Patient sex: M
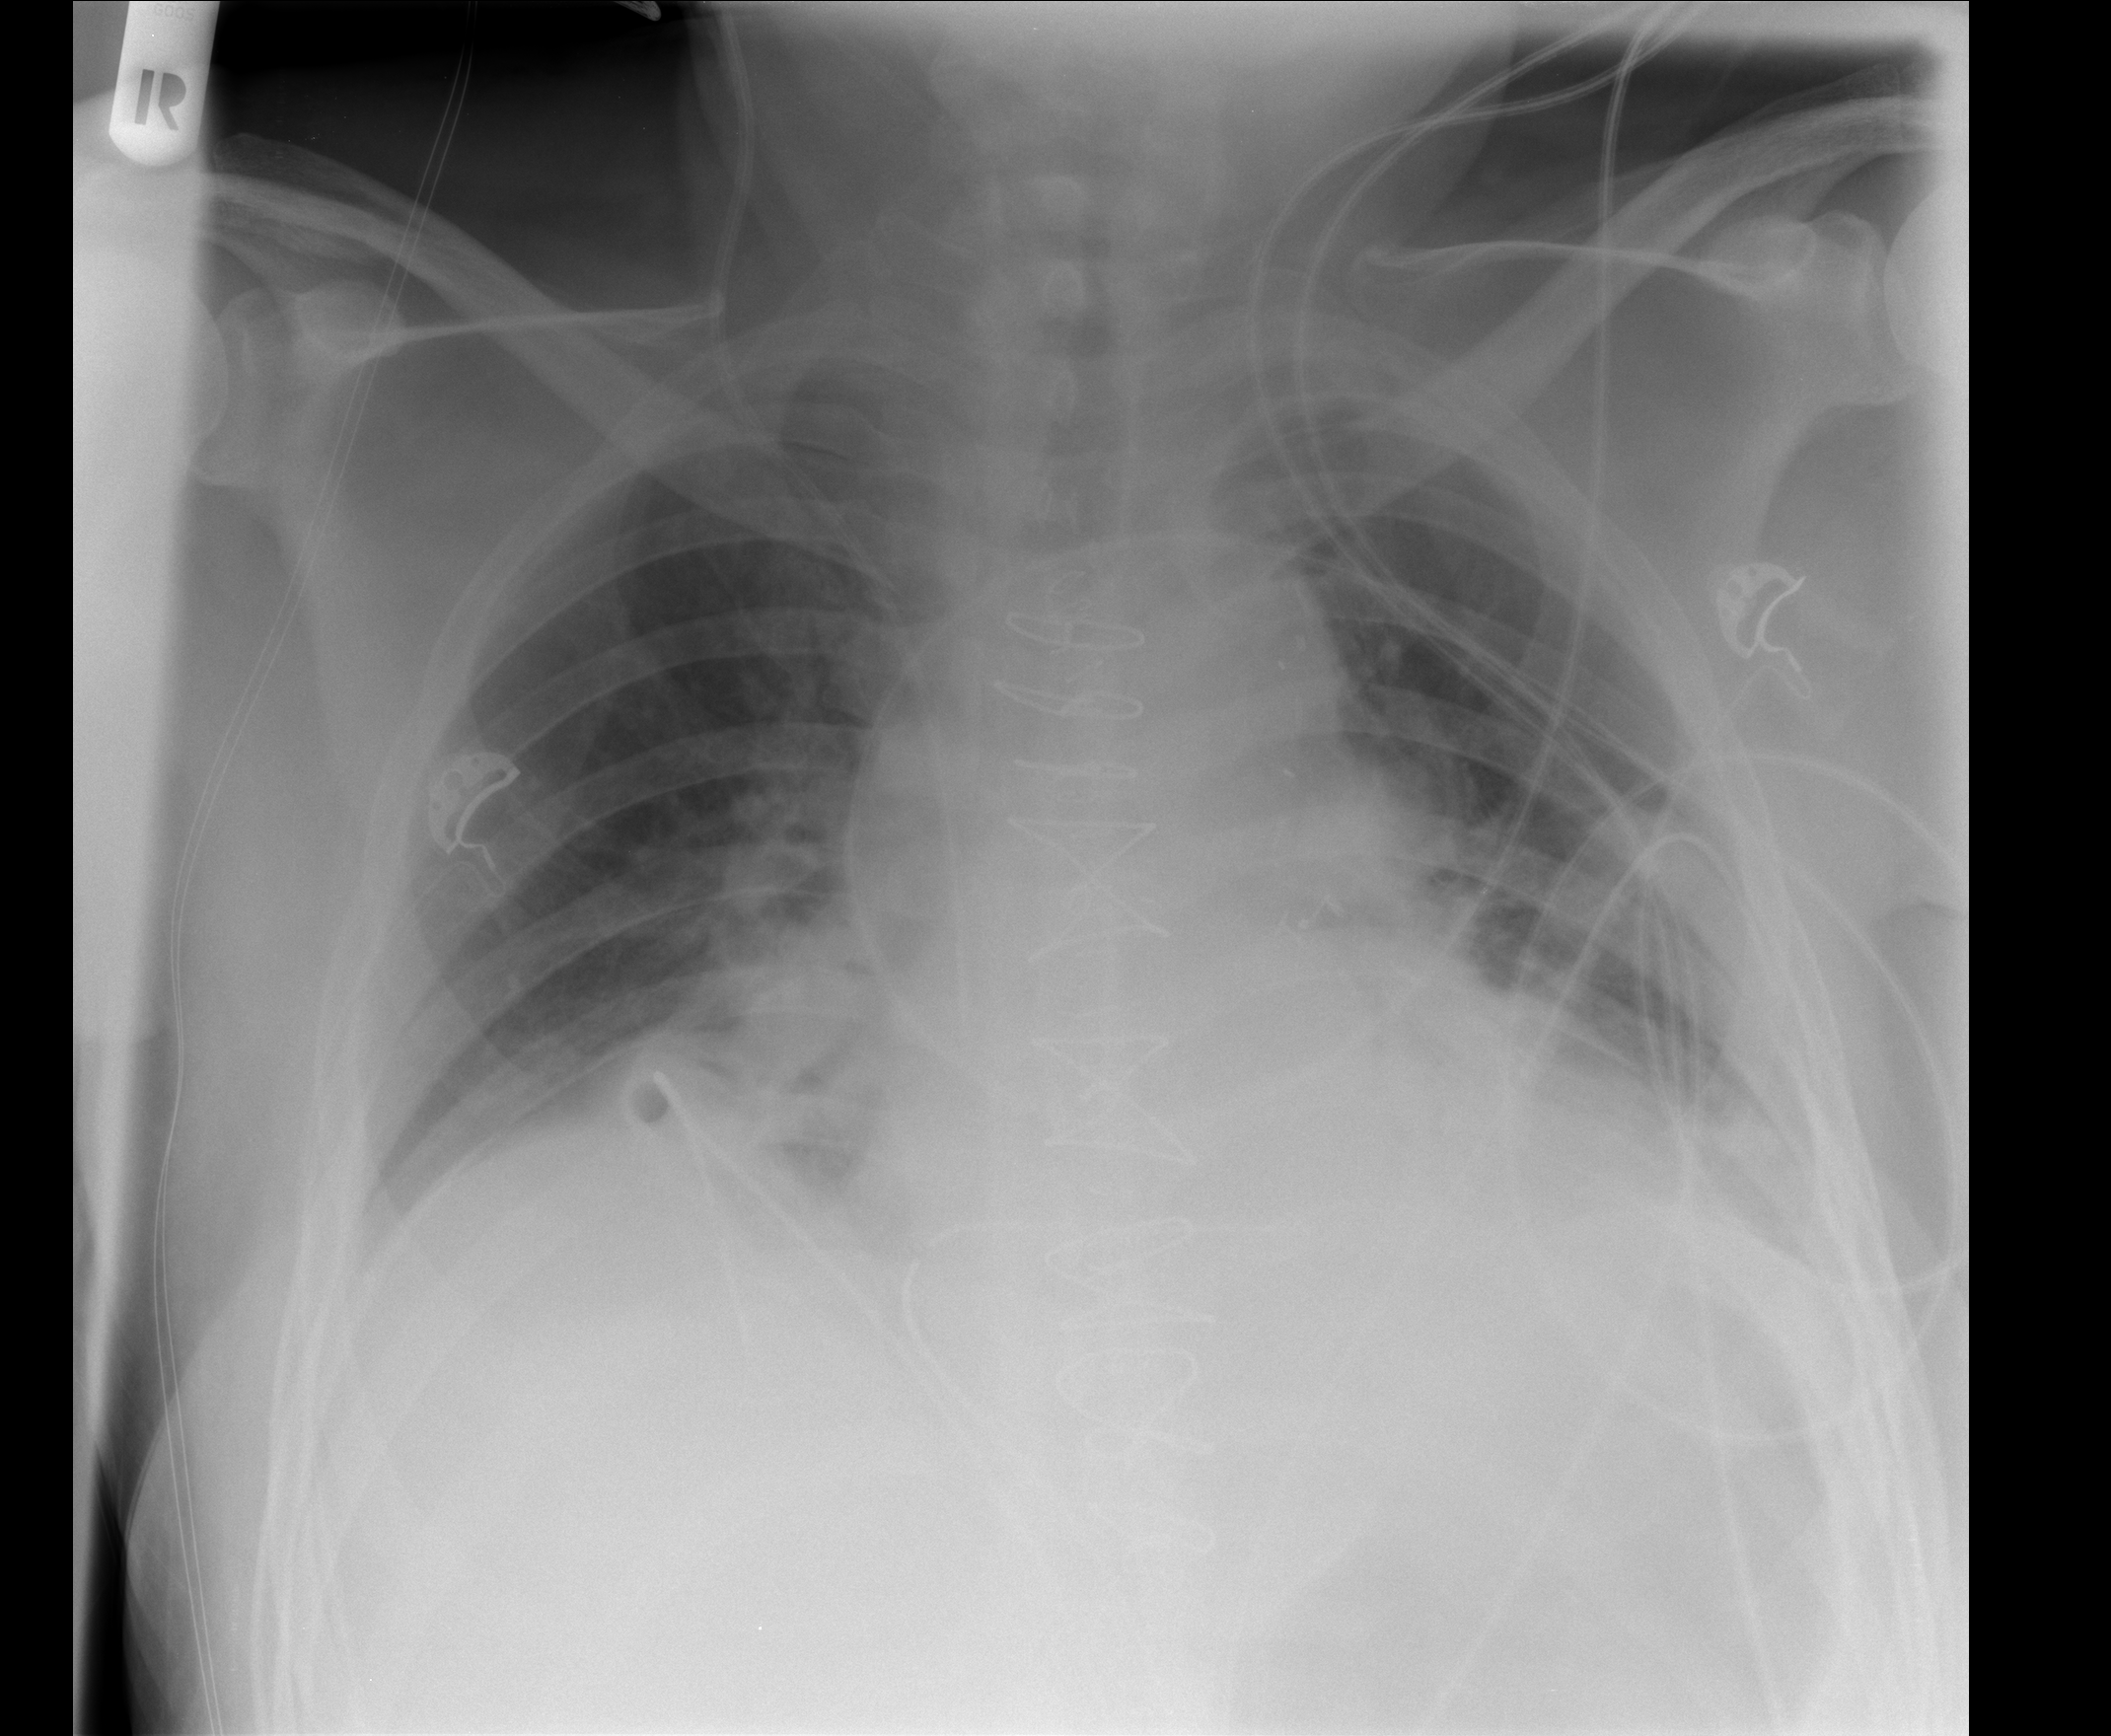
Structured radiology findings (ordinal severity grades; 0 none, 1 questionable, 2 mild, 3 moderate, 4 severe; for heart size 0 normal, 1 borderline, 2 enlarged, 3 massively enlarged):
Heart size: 0
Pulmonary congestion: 0
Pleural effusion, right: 0
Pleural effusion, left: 2
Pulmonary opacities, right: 2
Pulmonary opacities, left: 0
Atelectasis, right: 2
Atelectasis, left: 2